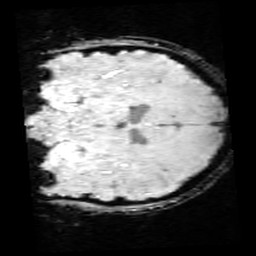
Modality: SWI
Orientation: coronal
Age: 12
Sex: male
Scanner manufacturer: siemens
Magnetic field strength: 3 T
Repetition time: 0.027 s
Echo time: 0.02 s